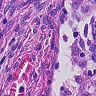
Metastatic tissue present: yes